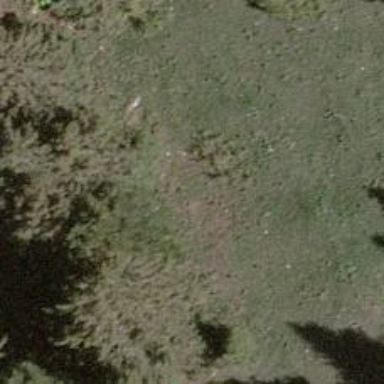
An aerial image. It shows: Single tag "natural: tree."